Interaction volume radius: 5 \u00c5
Interaction volume height: 15 \u00c5
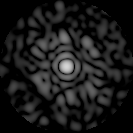
Disorder parameter: 0.8252